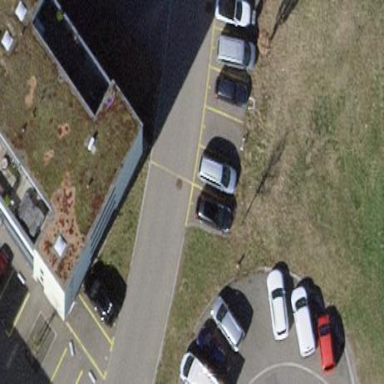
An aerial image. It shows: Terrace building.